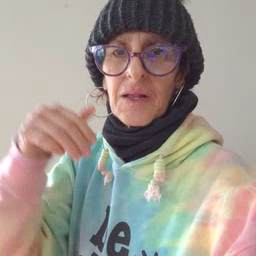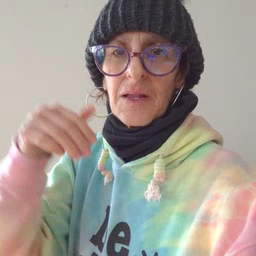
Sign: night